Interaction volume radius: 10 \u00c5
Interaction volume height: 25 \u00c5
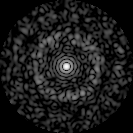
Disorder parameter: 0.8318